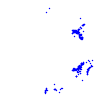
Particle: pion